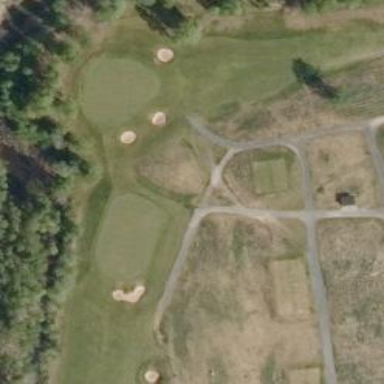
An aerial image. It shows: Path for both road and golf.